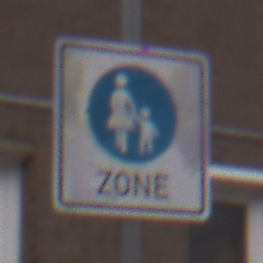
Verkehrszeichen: BeginnFussgaengerzone
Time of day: MorningAfternoon
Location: Outdoor (Urban)
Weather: Overcast
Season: NotSpecified
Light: Natural